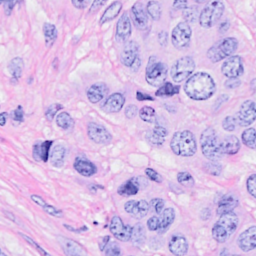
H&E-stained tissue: Breast